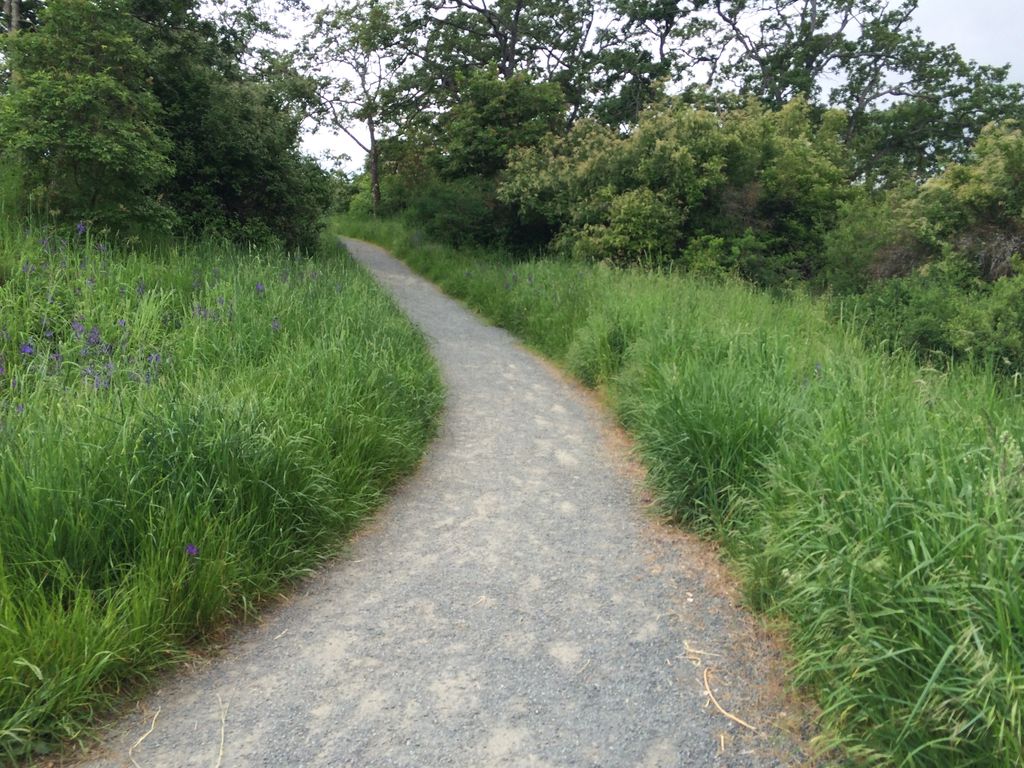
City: victoria